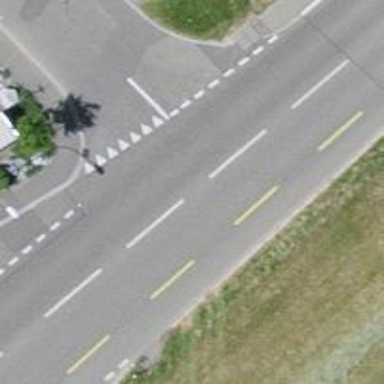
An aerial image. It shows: Secondary road with asphalt surface. There is separate sidewalk and dedicated cycle lane on the left.